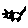
Label: cat